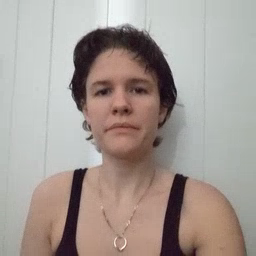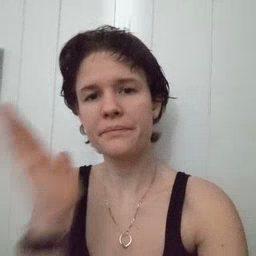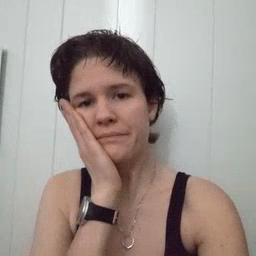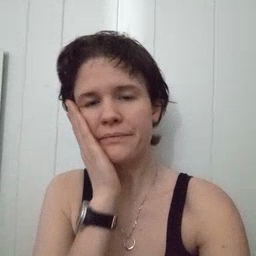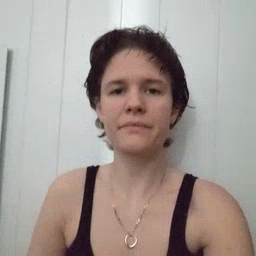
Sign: bed